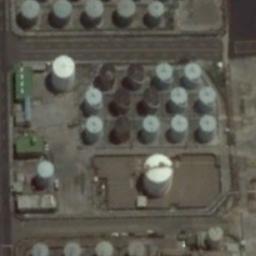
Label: storage_tank